Question: currently blocked with this tricky scenario
please refer to attached screen shot for code
I'm not able to change value of header.
'''
<div class="tb-title-container unedited">
<h1 class="tb-headline-inner">Untitled List</h1>
<input type="text" maxlength="255" class="tb-title-input chromeless"> <label class="tb-list-options">
</label> </div>
'''

code generated by Selenium IDE
I tried javascript approach as well to set value of header field , but it's not getting changed. As header name change takes place only with keyboard enter key press.
'driver.findElement(By.cssSelector("label.tb-list-options > svg")).click(); driver.findElement(By.cssSelector("li.rename.blue")).click(); driver.findElement(By.cssSelector("input.tb-title-input.chromeless")).clear(); driver.findElement(By.cssSelector("input.tb-title-input.chromeless")).sendKeys("vikram");'
'''
WebElement inputField = getDriver().findElement( By.xpath("//div[@class='tb-title-container']/h1[@class='tb-headline-inner']") );
( (JavascriptExecutor)getDriver() ).executeScript("arguments[0].value='VIKRAM'", inputField);
'''
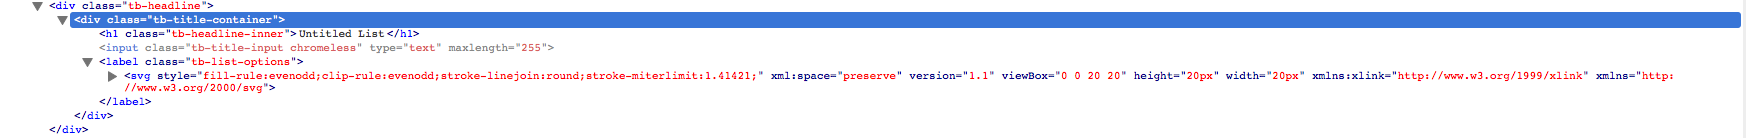
Answer: Have you tried
'''
((JavascriptExecutor)driver).executeScript("document.getElementsByClassName('tb-title-container').innerHTML='vikram'");
'''